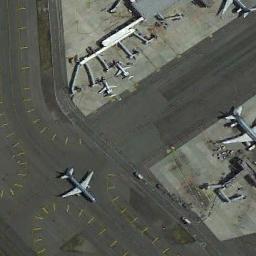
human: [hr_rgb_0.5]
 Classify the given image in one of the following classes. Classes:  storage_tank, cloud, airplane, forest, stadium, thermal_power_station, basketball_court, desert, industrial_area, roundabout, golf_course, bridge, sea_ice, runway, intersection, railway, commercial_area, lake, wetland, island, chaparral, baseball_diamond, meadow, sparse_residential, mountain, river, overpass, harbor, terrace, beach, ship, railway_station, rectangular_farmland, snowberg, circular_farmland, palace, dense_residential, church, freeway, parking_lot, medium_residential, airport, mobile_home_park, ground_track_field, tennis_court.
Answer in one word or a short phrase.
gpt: airplane